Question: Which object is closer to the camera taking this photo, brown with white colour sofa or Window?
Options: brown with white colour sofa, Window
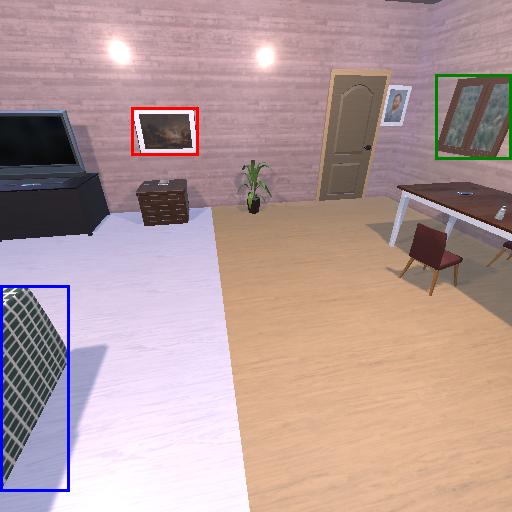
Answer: brown with white colour sofa